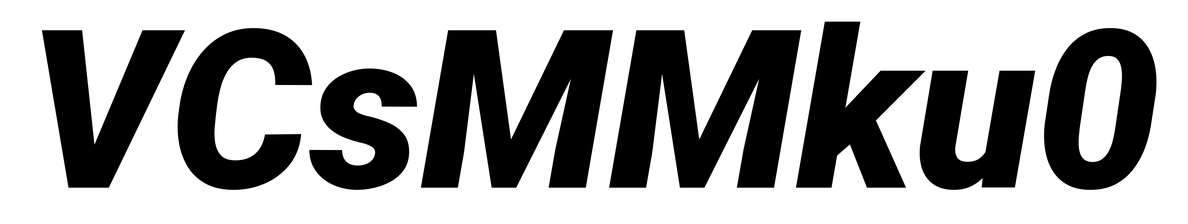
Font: Roboto-Italic_Black_Italic